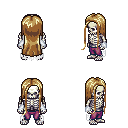
a pixel art fantasy rpg character, male body template, skeleton, white tattered cape, magenta pants, blonde extra-long hairstyle, white cloth bracers, four views (front, back, left, right), 2x2 character sprite sheet, small pixel art, hard edges, no anti-aliasing